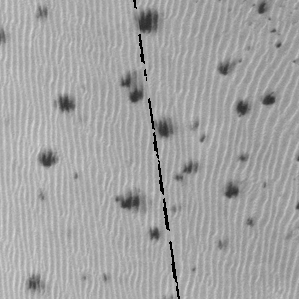
Label: frost